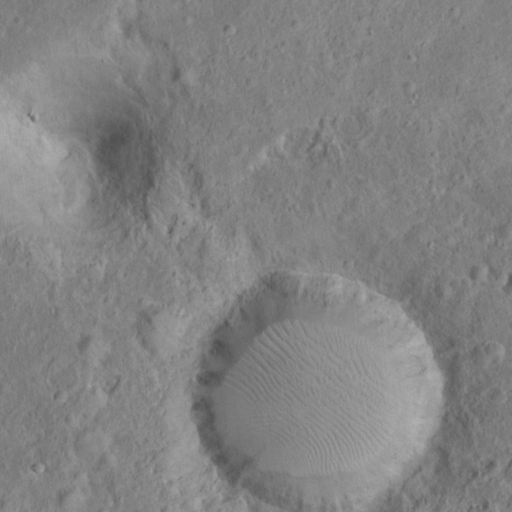
Classes present: Background, Cone